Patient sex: F
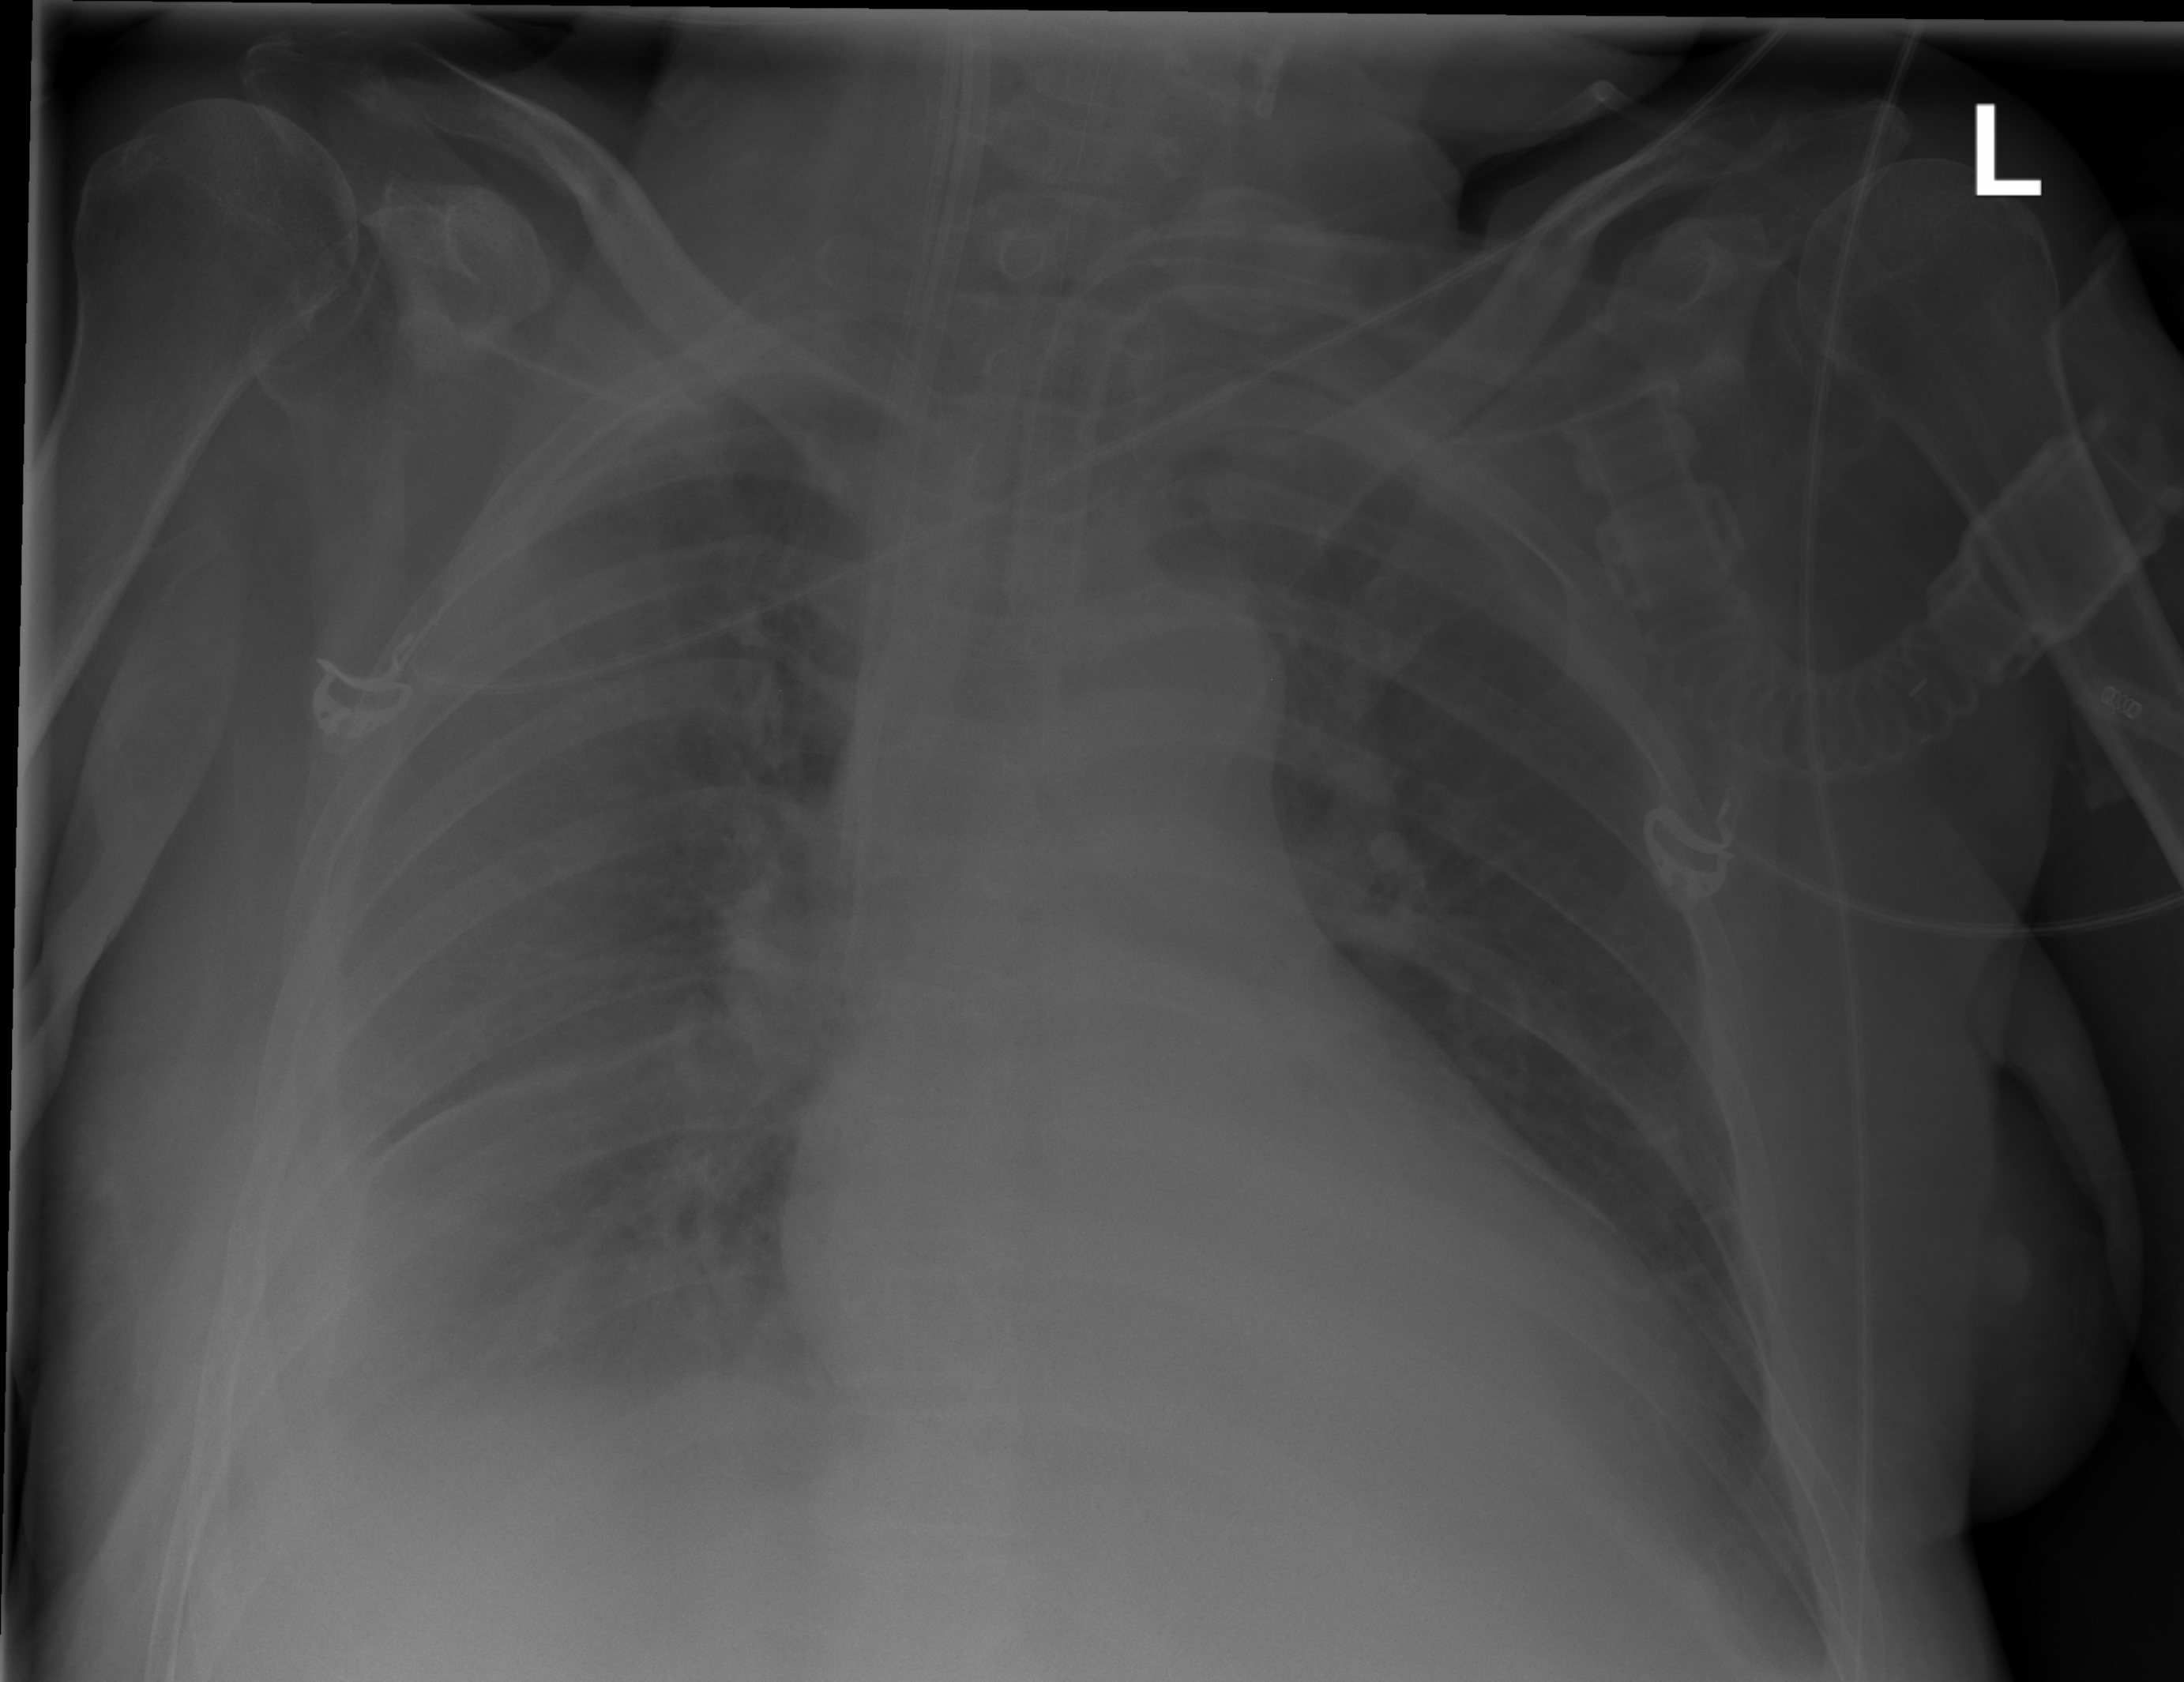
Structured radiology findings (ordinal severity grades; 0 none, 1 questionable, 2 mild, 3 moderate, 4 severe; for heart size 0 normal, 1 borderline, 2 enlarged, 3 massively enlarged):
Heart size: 2
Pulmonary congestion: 0
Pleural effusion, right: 3
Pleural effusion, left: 2
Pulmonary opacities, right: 0
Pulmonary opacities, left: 0
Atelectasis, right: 2
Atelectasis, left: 0